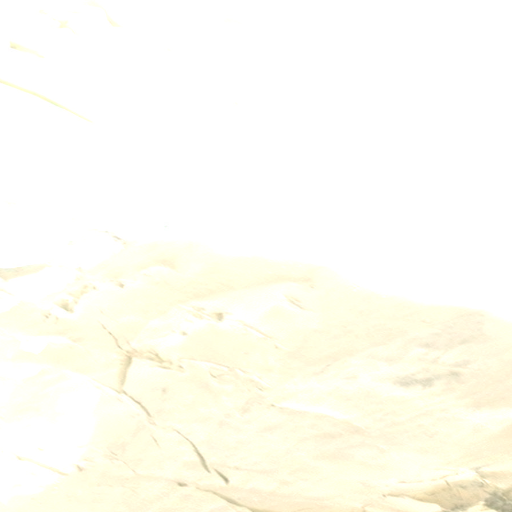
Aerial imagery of depression(s) in Alaska named East Torbert Cirque containing only unknown